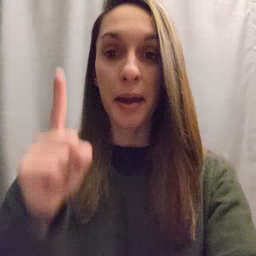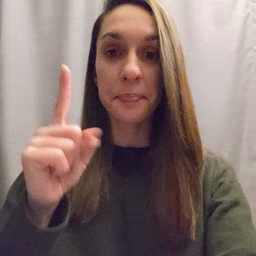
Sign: up